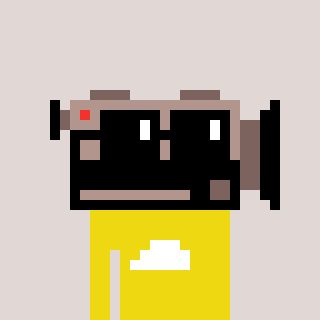
a pixel art character with square black sunglasses, a camcorder-shaped head and a yellow-colored body on a warm background